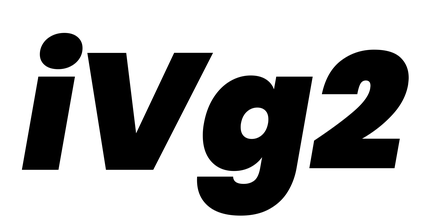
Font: Poppins-BlackItalic